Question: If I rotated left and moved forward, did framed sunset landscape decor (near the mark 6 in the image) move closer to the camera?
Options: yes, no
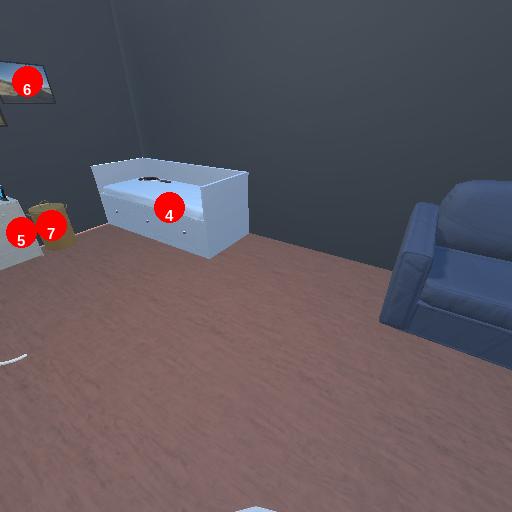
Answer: yes